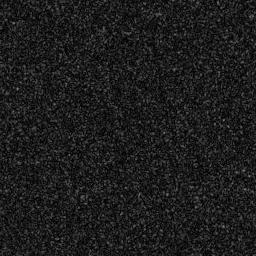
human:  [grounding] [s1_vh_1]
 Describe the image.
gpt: In the satellite image, there is  <ref>1 medium ship </ref> <box>[[12, 35, 26, 51, 0]]</box> located at left.